Question: I'd like to make an application in Java with a JList on the left, and then everything else as an area for JPanels. The JPanel that would be displayed to the right of the JList is dependent on which item in the JList is being selected. I want to use a JList as the tabs, in this regard, not JTabbedPane.

How can I set up a listener on my JList that will achieve this?
I tried the following, but it didn't work. I did check that 'panel1' has both a location (0,0) and a size (greater than (0,0)) after the 'add' call below.
'''
public void valueChanged(ListSelectionEvent e) {
int i = stepList.getSelectedIndex();
if(i == 0) {
//mainPanel is the green placeholder panel in the image above
mainPanel.add(panel1);
}
}
'''
By the way, I am creating this project in Netbeans.
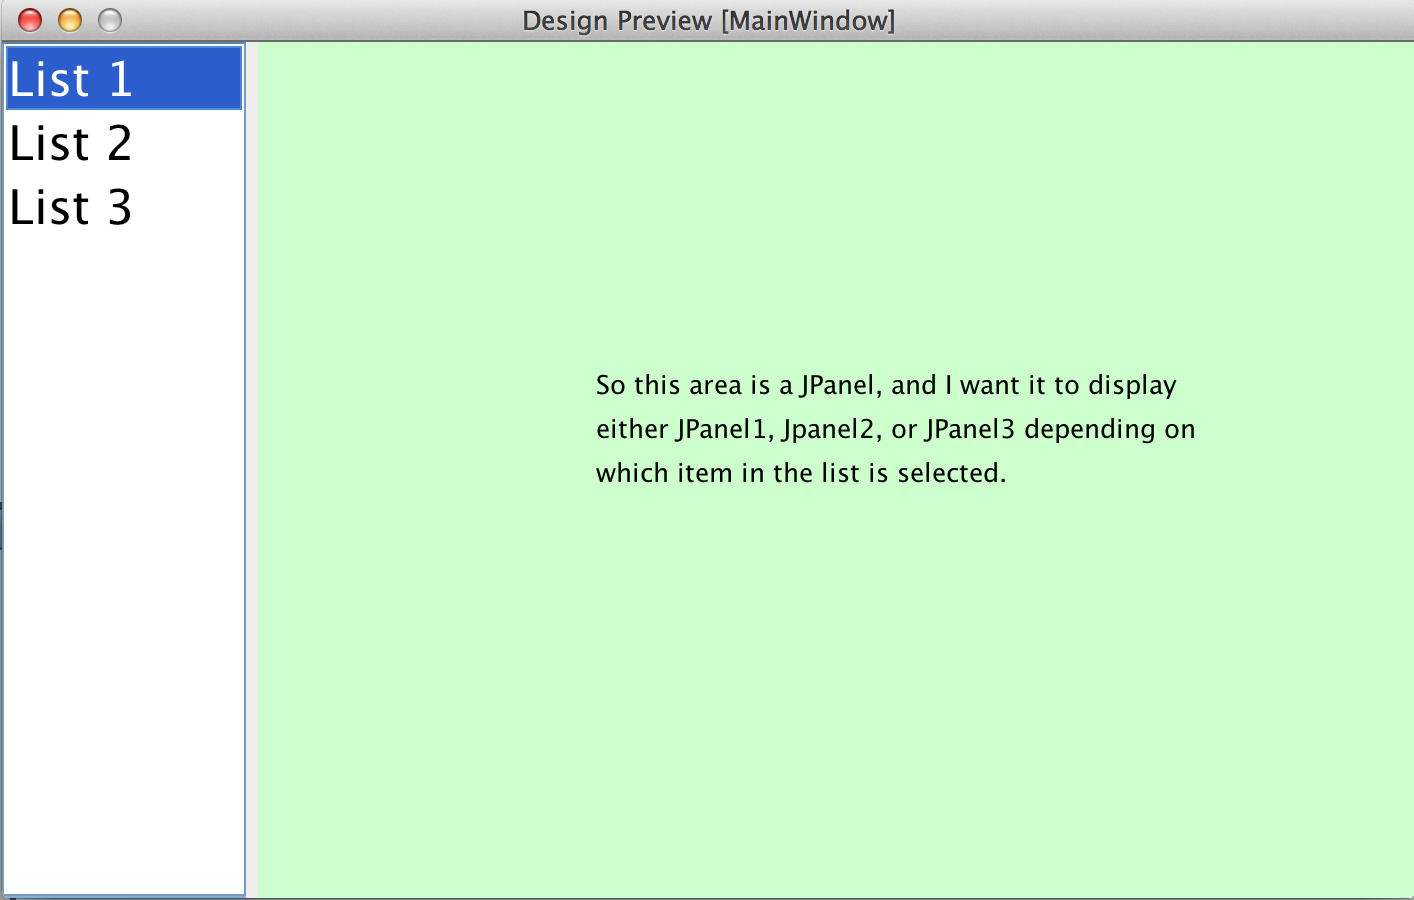
Answer: You would use a CardLayout where perhaps the JList String would be the key that is used to display the JPanel "card".
'''
CardLayout myCardLayout = new CardLayout();
JPanel cardHolderPanel = new JPanel(myCardLayout);
// here add items to the JList and the cardHolderPanel, using the same String
// added to the JLabel as the key 2nd parameter to the add(...) method
// elsewhere...
public void valueChanged(ListSelectionEvent e) {
String selection = stepList.getSelectedValue().toString();
myCardLayout.show(cardHolderPanel, selection);
}
'''
For more on the CardLayout, please check out the <URL>.